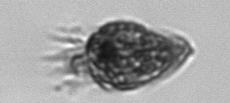
Label: Strombidium_tintinnodes